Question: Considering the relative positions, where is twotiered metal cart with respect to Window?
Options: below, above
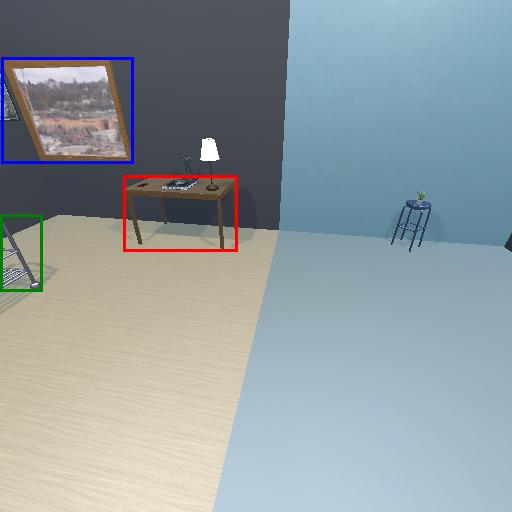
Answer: below